Question: In this picture...

... you can see next to each "Line Color" label there is a colored circle.
The colored circle is, in my project, a Swatch. Here is the entire code file for Swatch:
'''
public class Swatch : System.Windows.Forms.Panel
{
/*private int _Radius = 20;
[System.ComponentModel.Category("Layout")]
public int Radius
{
get { return _Radius; }
set { _Radius = value; }
} */
private System.Drawing.Color _BorderColor = System.Drawing.Color.Transparent;
[System.ComponentModel.Category("Appearance")]
public System.Drawing.Color BorderColor
{
get { return _BorderColor; }
set { _BorderColor = value; }
}
private System.Drawing.Color _FillColor = System.Drawing.Color.Blue;
[System.ComponentModel.Category("Appearance")]
public System.Drawing.Color FillColor
{
get { return _FillColor; }
set { _FillColor = value; }
}
protected override void OnPaint(System.Windows.Forms.PaintEventArgs e)
{
base.OnPaint(e);
System.Drawing.Rectangle RealRect = new System.Drawing.Rectangle(e.ClipRectangle.Location, e.ClipRectangle.Size);
RealRect.Inflate(-1, -1);
int Radius = Math.Min(RealRect.Size.Height, RealRect.Size.Width);
System.Drawing.Rectangle SqRect = new System.Drawing.Rectangle();
SqRect.Location = RealRect.Location;
SqRect.Size = new System.Drawing.Size(Radius, Radius);
System.Drawing.Drawing2D.CompositingQuality PrevQual = e.Graphics.CompositingQuality;
using (System.Drawing.SolidBrush Back = new System.Drawing.SolidBrush(this.FillColor))
{
using (System.Drawing.Pen Pen = new System.Drawing.Pen(new System.Drawing.SolidBrush(this.BorderColor)))
{
//e.Graphics.CompositingQuality = System.Drawing.Drawing2D.CompositingQuality.HighQuality;
e.Graphics.FillEllipse(Back, SqRect);
e.Graphics.DrawEllipse(Pen, SqRect);
}
}
e.Graphics.CompositingQuality = PrevQual;
}
public Swatch()
{
this.SetStyle(System.Windows.Forms.ControlStyles.UserPaint, true);
this.SetStyle(System.Windows.Forms.ControlStyles.OptimizedDoubleBuffer, true);
this.SetStyle(System.Windows.Forms.ControlStyles.AllPaintingInWmPaint, true);
this.SetStyle(System.Windows.Forms.ControlStyles.ResizeRedraw, true);
this.SetStyle(System.Windows.Forms.ControlStyles.SupportsTransparentBackColor, true);
this.DoubleBuffered = true;
}
}
'''
Each row is a UserControl which consists of a TableLayoutPanel, labels, a Swatch control, and a NumericUpDown box.
There about 10 rows and they are placed in TableLayoutPanel, which sits inside a TabPage on a tab control. The tab page has 'AutoScroll' set to 'true' so that overflow causes the tab page to scroll.
is that whenever I run the application and scroll up and down, the Swatches (the colored circles) tear and show all sorts of artifacts, as seen in the picture above. I'd like to have clean scrolling with no rendering artifacts.
I've tried using 'SetStyle' (as suggested here <URL> but it has had no effect.
The UserControl (each row) has 'DoubleBuffered' set to 'true', and that too has had no effect either.
I fear I am missing something rather obvious.
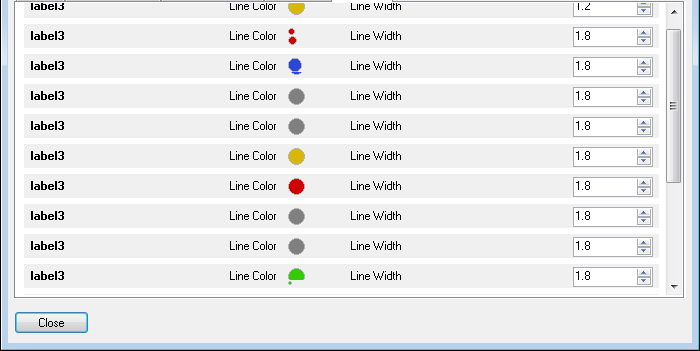
Answer: The problem is that you calculate the radius of the circle based on the clipping rectangle. So when the line is only partially visible a bad value is resulted.
You should calculate it based on the real rectangle, the one provided by the base class, and let it being clipped normally.